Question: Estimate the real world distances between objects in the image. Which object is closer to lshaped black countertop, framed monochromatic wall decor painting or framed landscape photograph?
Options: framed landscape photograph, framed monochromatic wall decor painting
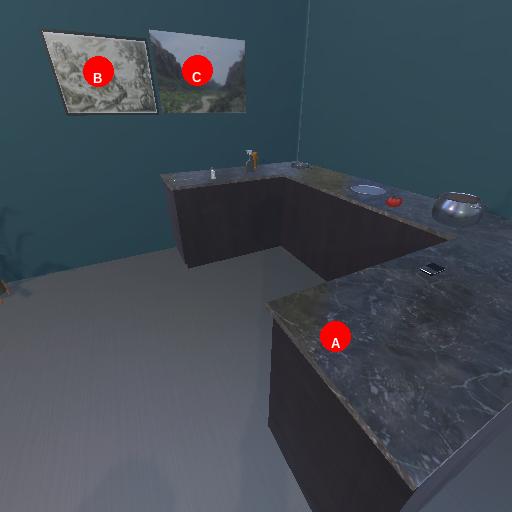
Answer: framed landscape photograph